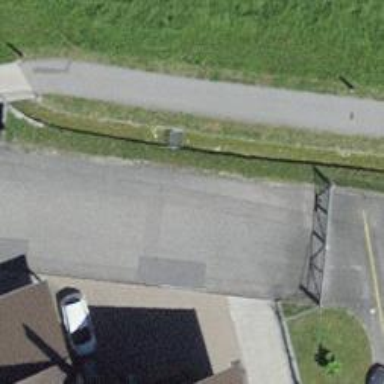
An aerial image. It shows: Gate.